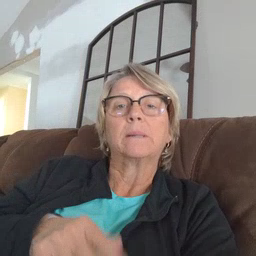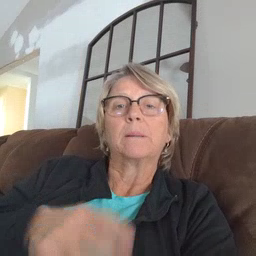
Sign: person